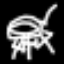
Label: fork